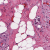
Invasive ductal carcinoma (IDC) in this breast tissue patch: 1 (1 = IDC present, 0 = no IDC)